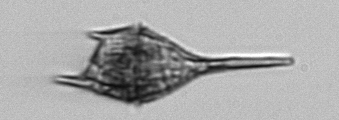
Label: Tripos_lineatus